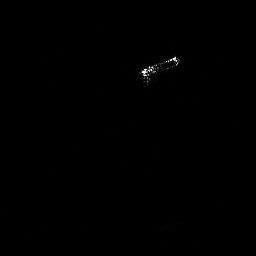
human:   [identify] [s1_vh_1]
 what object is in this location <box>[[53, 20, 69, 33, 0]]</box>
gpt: <ref>1 medium ship at the top</ref>